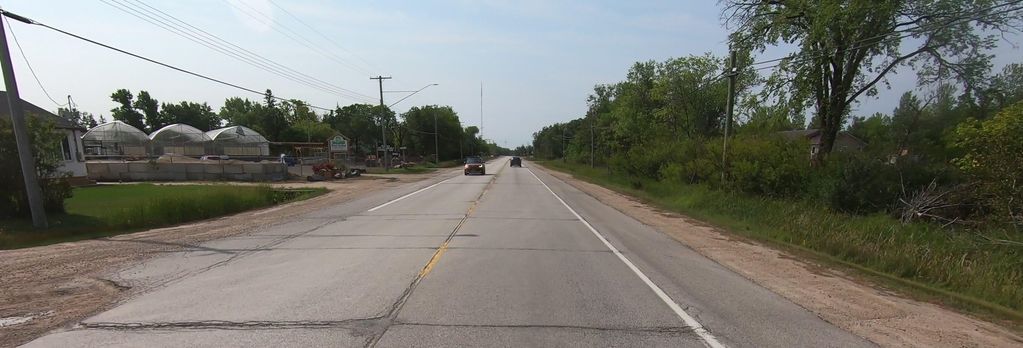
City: winnipeg